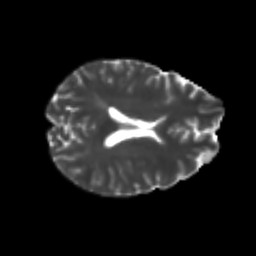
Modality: T2w
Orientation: axial
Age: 24
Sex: female
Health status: healthy
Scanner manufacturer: philips
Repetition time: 7.385 s
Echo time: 0.08599 s